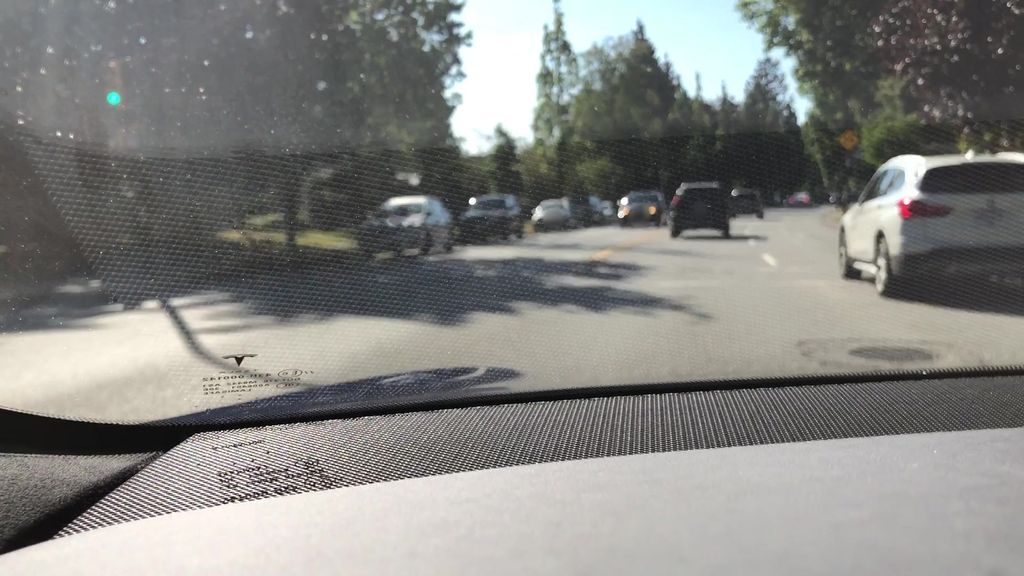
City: vancouver